Question: I am doing a website using bootstrap 3.0 which I want the HTML and CSS to be seen neatly on a desktop, tablet and mobile.
A problem that I am having is that when you view the site on a mobile display the column are stacked (in which I am not criticizing as this stops scrolling as much as possible). However, I would like a little gap between the columns (even 1-2px).
The code so far
'''
<div class="row">
<div class="col-xs-12 col-sm-8 col-md-8">
<div class="Columns">
..content
</div>
</div>
<div class="col-xs-12 col-sm-8 col-md-4">
<div class="Columns">
..content
</div>
</div>
</div>
'''
An image to show what this is doing and to display the stack columns

How could I achieve a little gap between the columns?
Thanks
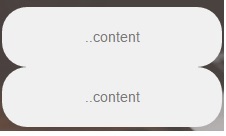
Answer: Add a custom class '.column-margin' to set the margin between the rows/columns.
'''
@media (max-width: 991px) {
.column-margin {
margin: 2px 0;
}
}
'''
'''
<div class="row">
<div class="col-xs-12 col-sm-8 col-md-8">
<div class="Columns column-margin">
<img src="http://placehold.it/300x300" />
</div>
</div>
<div class="col-xs-12 col-sm-8 col-md-4">
<div class="Columns">
<img src="http://placehold.it/300x300" />
</div>
</div>
</div>
'''
<URL>